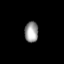
Tissue: lung
Cell type: Others
Senescence score: 0.2288
Nuclear area (px): 276
Mean DAPI intensity: 154.033